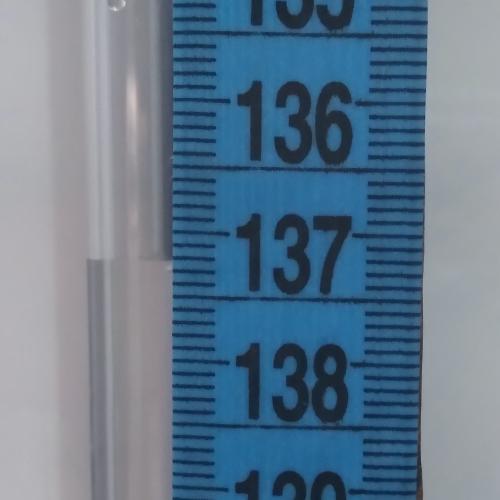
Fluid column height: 137.2 cm